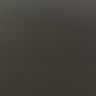
Metastatic tissue present: no